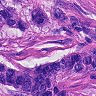
Metastatic tissue present: yes